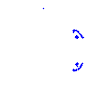
Particle: proton